Question: I want to use <URL> in my iOS project. So I copied the InAppSettings folder into my project folder.
When I type
'''
#import "InAppSettings.h"
'''
xcode auto completes the import correctly. But after that it shows me that the file was not found. I copied the InAppSettings folder into the root folder of my project.
The file structure:

I want to import it in 'FirstViewController.m'
Any idea how to fix this?
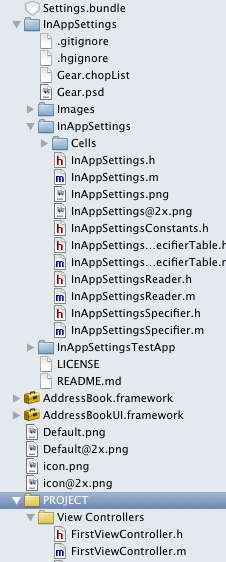
Answer: Last time the problem was that i imported the classes into eachother which makes XCode give that error. Could that be it?